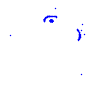
Particle: pion